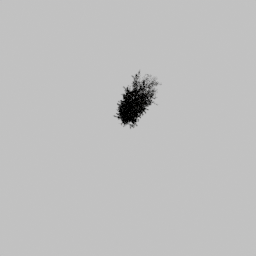
Label: nature